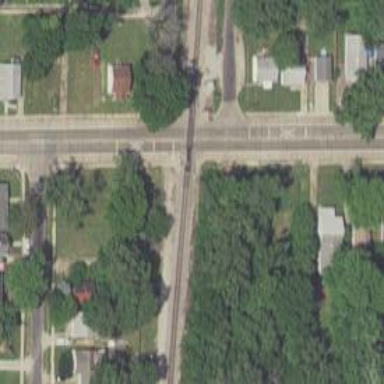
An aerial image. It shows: Railway crossing with lights.